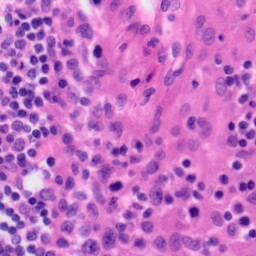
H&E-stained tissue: Tonsil